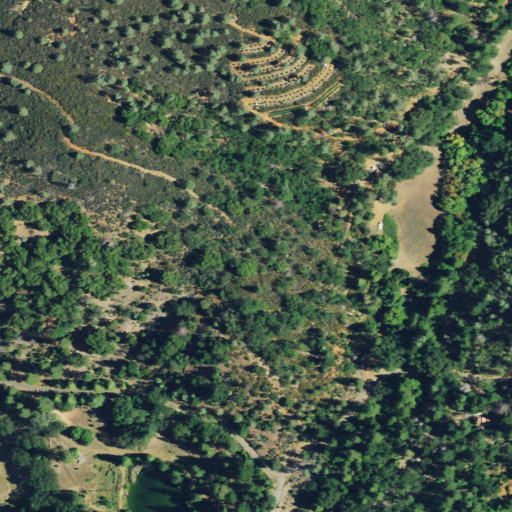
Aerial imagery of valley in California named Mule Gulch containing shrub, open development, evergreen forest, mixed forest, and deciduous forest